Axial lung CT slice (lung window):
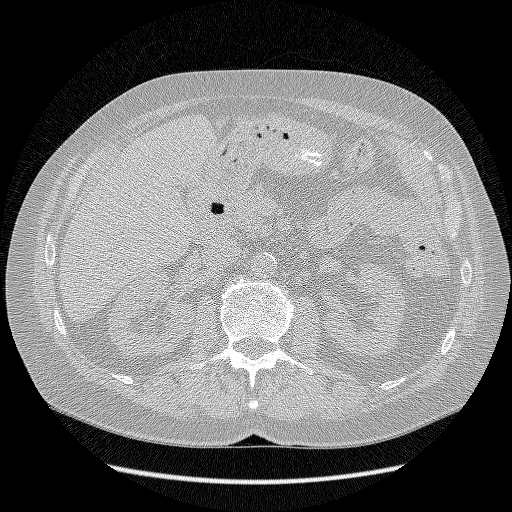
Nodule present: no